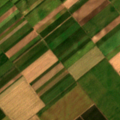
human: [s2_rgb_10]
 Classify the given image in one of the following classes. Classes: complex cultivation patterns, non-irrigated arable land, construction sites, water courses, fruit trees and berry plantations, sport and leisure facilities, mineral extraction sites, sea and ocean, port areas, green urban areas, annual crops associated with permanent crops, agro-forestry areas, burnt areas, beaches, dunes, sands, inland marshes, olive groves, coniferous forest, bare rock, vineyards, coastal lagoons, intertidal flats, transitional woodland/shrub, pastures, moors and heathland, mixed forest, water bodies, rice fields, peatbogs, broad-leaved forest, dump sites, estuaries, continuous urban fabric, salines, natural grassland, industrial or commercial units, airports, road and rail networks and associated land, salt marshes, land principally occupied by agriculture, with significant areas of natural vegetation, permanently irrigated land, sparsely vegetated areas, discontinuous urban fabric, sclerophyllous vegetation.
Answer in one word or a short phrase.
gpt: non-irrigated arable land, fruit trees and berry plantations